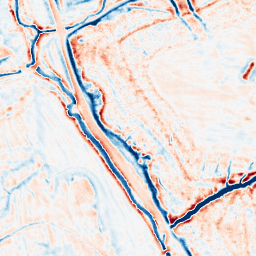
Category: edge_preserving
Decomposition family: bilateral
Decomposition parameters: d: 15
sigma_color: 100
sigma_space: 25
Upsampling method: sinc_blackman
Upsampling parameters: scale: 4
kernel_size: 8
Upsampling scale: 4